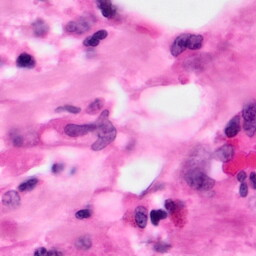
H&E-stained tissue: Pancreatic